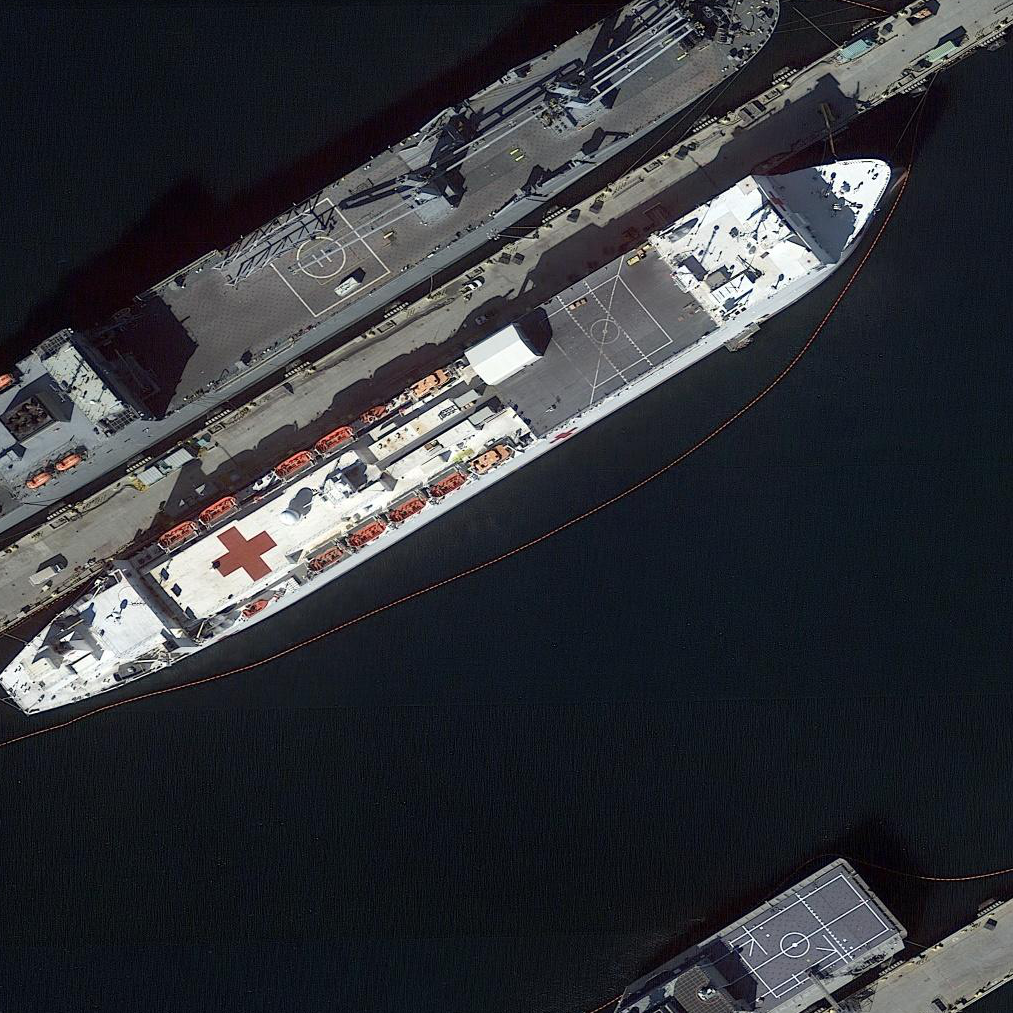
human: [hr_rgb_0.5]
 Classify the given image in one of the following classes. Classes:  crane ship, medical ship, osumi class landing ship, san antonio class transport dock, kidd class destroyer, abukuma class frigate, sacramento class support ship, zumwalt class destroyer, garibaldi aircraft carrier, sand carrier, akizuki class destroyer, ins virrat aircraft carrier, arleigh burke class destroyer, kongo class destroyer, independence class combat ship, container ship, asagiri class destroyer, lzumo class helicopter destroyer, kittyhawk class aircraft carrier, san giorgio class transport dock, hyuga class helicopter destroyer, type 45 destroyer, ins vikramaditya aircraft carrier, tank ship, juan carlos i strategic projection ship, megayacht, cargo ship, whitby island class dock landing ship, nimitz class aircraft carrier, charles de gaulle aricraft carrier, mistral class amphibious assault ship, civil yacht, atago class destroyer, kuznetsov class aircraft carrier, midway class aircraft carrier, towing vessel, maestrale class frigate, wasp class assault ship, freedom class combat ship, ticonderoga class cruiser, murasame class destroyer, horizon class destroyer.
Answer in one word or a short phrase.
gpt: Medical ship